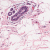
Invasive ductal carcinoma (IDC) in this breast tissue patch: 0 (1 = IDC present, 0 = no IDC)